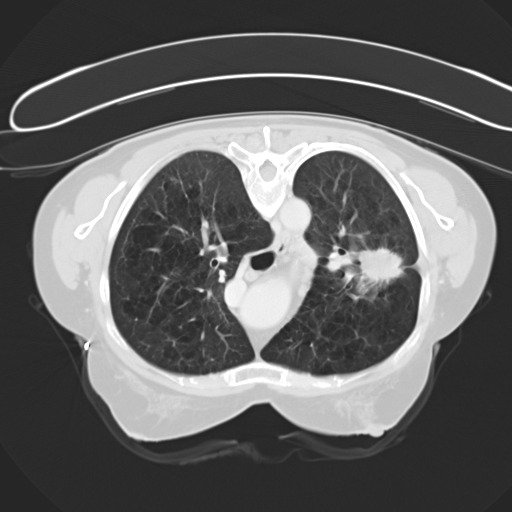
Survival: Long